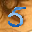
Label: 5